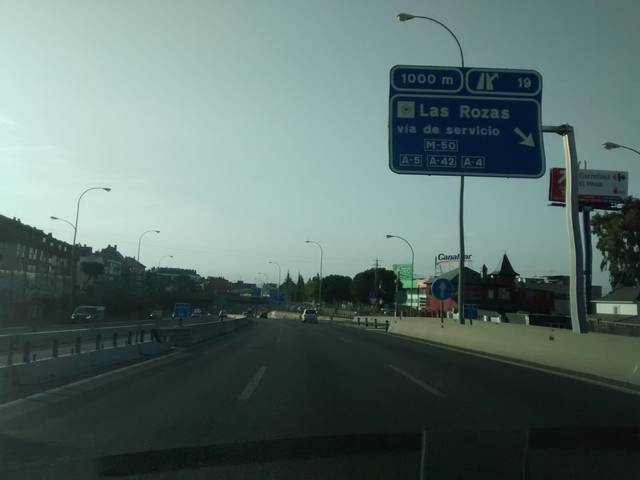
Region: Spain
Coordinates: 40.49, -3.866